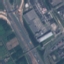
Land use / land cover class: Highway